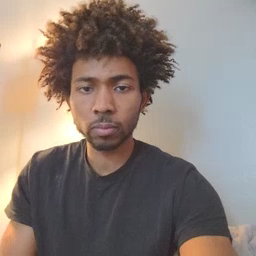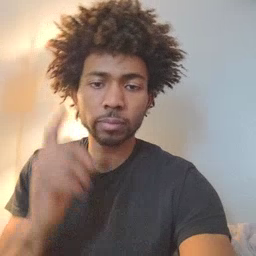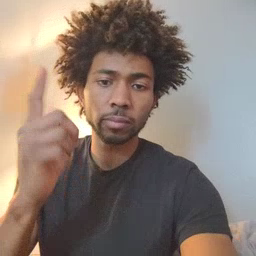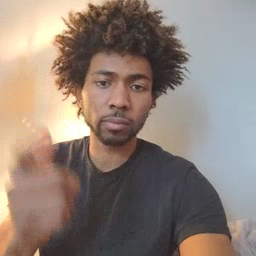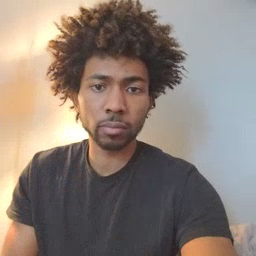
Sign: later